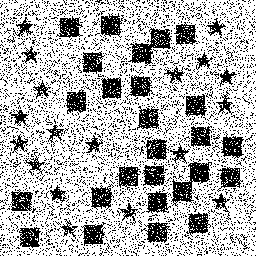
Squares: 26
Triangles: 0
Stars: 18
Total shapes: 44